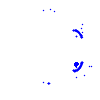
Particle: electron